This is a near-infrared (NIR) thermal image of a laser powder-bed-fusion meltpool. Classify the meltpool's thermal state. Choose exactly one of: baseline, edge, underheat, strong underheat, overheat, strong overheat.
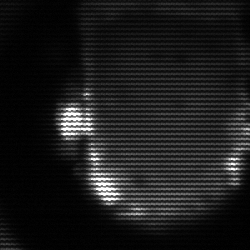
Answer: baseline